Question:
Hey guyz, I guess you got my concept by seeing the above picture. I'm unable to place diagonal line behind the text and it should get masked by the content placed on it. I wanted it in pure css. Background should be visible through the text.
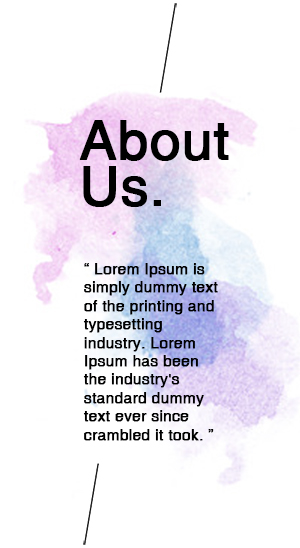
Answer: You can use a rotated pseudo element. Make it 1px wide and make the lines with top/bottom borders :
'''
body {
padding: 0;
margin: 0;
background-image: url('https://farm7.staticflickr.com/<PHONE>2_d94c2d90e3.jpg');
background-size: cover;
}
div {
position: relative;
width: 150px;
margin: 130px auto;
padding: 10px 0;
}
div:before {
content: '';
position: absolute;
top: -120px;
left: 50%;
width: 1px;
height: 100%;
border-top: 120px solid #000;
border-bottom: 120px solid #000;
-webkit-transform: rotate(8deg);
-ms-transform: rotate(8deg);
transform: rotate(8deg);
}
'''
'''
<div>
<h1>Title</h1>
<p>Lorem ipsum dolor sit amet, consectetur adipiscing elit. Donec luctus condimentum mi sit amet iaculis. Aliquam erat volutpat. Maecenas eleifend commodo rutrum.</p>
</div>
'''